Question: I have been trying to figure out a way to convert bitmap files into a JPEG using the GD library in PHP.
I have tried numerous implementations but nothing seems to work. I have tried to tell my client that they should not use Bitmap files but he insists and quite frankly does not comprehend enough about computers to convert them to JPG on his own.
I can not use ImageMagick on this server and I need a pure GD solution. Thank you in advance for any and all help.
The bitmap images that are being used are 16-bit and that is where the problem is occurring.
I have this function that I have working .... kinda:
'''
function ImageCreateFromBMP($filename) {
if (! $f1 = fopen($filename,"rb")) return FALSE;
$FILE = unpack("vfile_type/Vfile_size/Vreserved/Vbitmap_offset", fread($f1,14));
if ($FILE['file_type'] != 19778) return FALSE;
$BMP = unpack('Vheader_size/Vwidth/Vheight/vplanes/vbits_per_pixel'.
'/Vcompression/Vsize_bitmap/Vhoriz_resolution'.
'/Vvert_resolution/Vcolors_used/Vcolors_important', fread($f1,40));
$BMP['colors'] = pow(2,$BMP['bits_per_pixel']);
if ($BMP['size_bitmap'] == 0) $BMP['size_bitmap'] = $FILE['file_size'] - $FILE['bitmap_offset'];
$BMP['bytes_per_pixel'] = $BMP['bits_per_pixel']/8;
$BMP['bytes_per_pixel2'] = ceil($BMP['bytes_per_pixel']);
$BMP['decal'] = ($BMP['width']*$BMP['bytes_per_pixel']/4);
$BMP['decal'] -= floor($BMP['width']*$BMP['bytes_per_pixel']/4);
$BMP['decal'] = 4-(4*$BMP['decal']);
if ($BMP['decal'] == 4) $BMP['decal'] = 0;
$PALETTE = array();
if ($BMP['colors'] < <PHONE> && $BMP['colors'] != 65536) {
$PALETTE = unpack('V'.$BMP['colors'], fread($f1,$BMP['colors']*4));
}
$IMG = fread($f1,$BMP['size_bitmap']);
$VIDE = chr(0);
$res = imagecreatetruecolor($BMP['width'],$BMP['height']);
$P = 0;
$Y = $BMP['height']-1;
while ($Y >= 0) {
$X=0;
while ($X < $BMP['width']) {
if ($BMP['bits_per_pixel'] == 24)
$COLOR = unpack("V",substr($IMG,$P,3).$VIDE);
elseif ($BMP['bits_per_pixel'] == 16) {
$COLOR = unpack("v",substr($IMG,$P,2));
$blue = ($COLOR[1] & 0x001f) << 3;
$green = ($COLOR[1] & 0x07e0) >> 3;
$red = ($COLOR[1] & 0xf800) >> 8;
$COLOR[1] = $red * 65536 + $green * 256 + $blue;
}
elseif ($BMP['bits_per_pixel'] == 8) {
$COLOR = unpack("n",$VIDE.substr($IMG,$P,1));
$COLOR[1] = $PALETTE[$COLOR[1]+1];
}
elseif ($BMP['bits_per_pixel'] == 4) {
$COLOR = unpack("n",$VIDE.substr($IMG,floor($P),1));
if (($P*2)%2 == 0) $COLOR[1] = ($COLOR[1] >> 4) ; else $COLOR[1] = ($COLOR[1] & 0x0F);
$COLOR[1] = $PALETTE[$COLOR[1]+1];
}
elseif ($BMP['bits_per_pixel'] == 1) {
$COLOR = unpack("n",$VIDE.substr($IMG,floor($P),1));
if (($P*8)%8 == 0) $COLOR[1] = $COLOR[1] >>7;
elseif (($P*8)%8 == 1) $COLOR[1] = ($COLOR[1] & 0x40)>>6;
elseif (($P*8)%8 == 2) $COLOR[1] = ($COLOR[1] & 0x20)>>5;
elseif (($P*8)%8 == 3) $COLOR[1] = ($COLOR[1] & 0x10)>>4;
elseif (($P*8)%8 == 4) $COLOR[1] = ($COLOR[1] & 0x8)>>3;
elseif (($P*8)%8 == 5) $COLOR[1] = ($COLOR[1] & 0x4)>>2;
elseif (($P*8)%8 == 6) $COLOR[1] = ($COLOR[1] & 0x2)>>1;
elseif (($P*8)%8 == 7) $COLOR[1] = ($COLOR[1] & 0x1);
$COLOR[1] = $PALETTE[$COLOR[1]+1];
}
else
return FALSE;
imagesetpixel($res,$X,$Y,$COLOR[1]);
$X++;
$P += $BMP['bytes_per_pixel'];
}
$Y--;
$P+=$BMP['decal'];
}
fclose($f1);
return $res;
}
'''
The resulting image is this:

If you look at the image on the left hand side you can see that the resulting image is not correctly lined up. The little sliver belongs on the right hand side. Where is the code going wrong? The problem is occurring in the 16-bit else-if.
Thank you again for all the help.
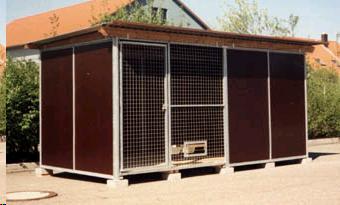
Answer: Use this function:
<URL>
It supports several bitrates like 16- and 32-bit. Plus it contains some bugfixes regarding missing filesize, negative color palettes, error output, additional 16-bit mask header (this was the main problem on 16-bit) and reduced color palette (biClrUsed).
Hope you like it ;)
Update in 2015: This function is now part of <URL> and was brought to perfection. Now it covers compressed 4- and 8-bit, ignores unimportant headers and supports the special 16-bit 565 mask as well.